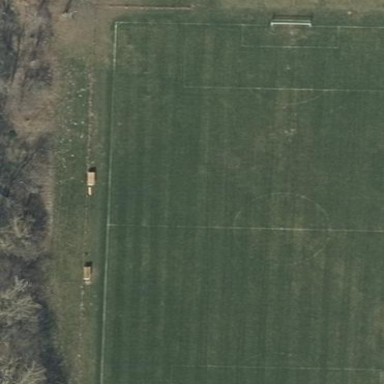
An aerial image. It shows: Soccer pitch for leisureland activities.